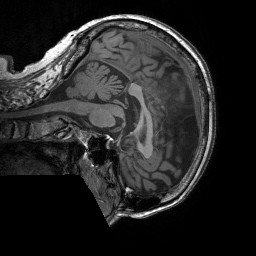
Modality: T1w
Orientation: sagittal
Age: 76
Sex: female
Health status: healthy
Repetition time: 1.9 s
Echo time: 0.00252 s